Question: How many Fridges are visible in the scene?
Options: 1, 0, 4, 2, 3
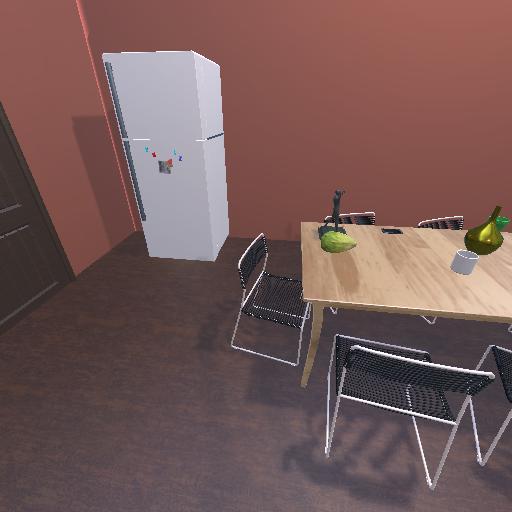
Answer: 1